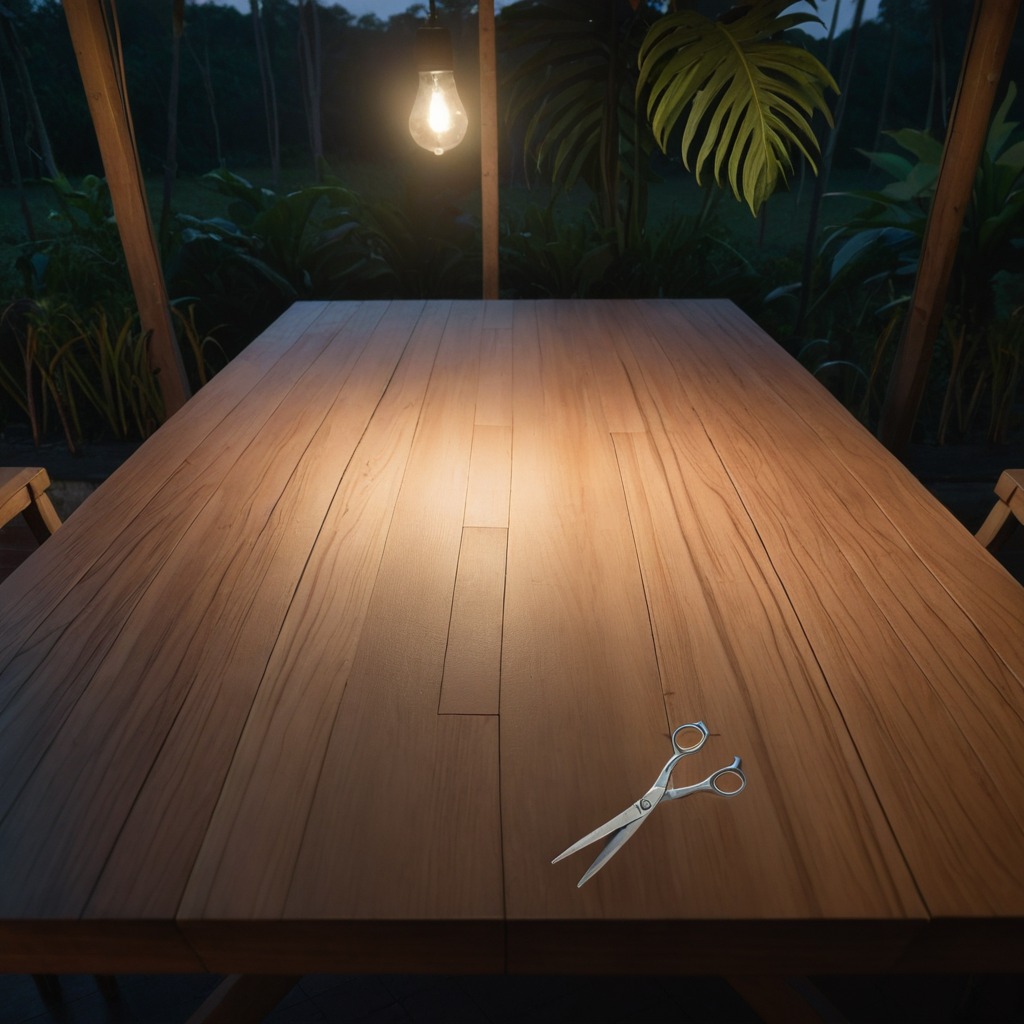
A scissor is lying on the wooden table.